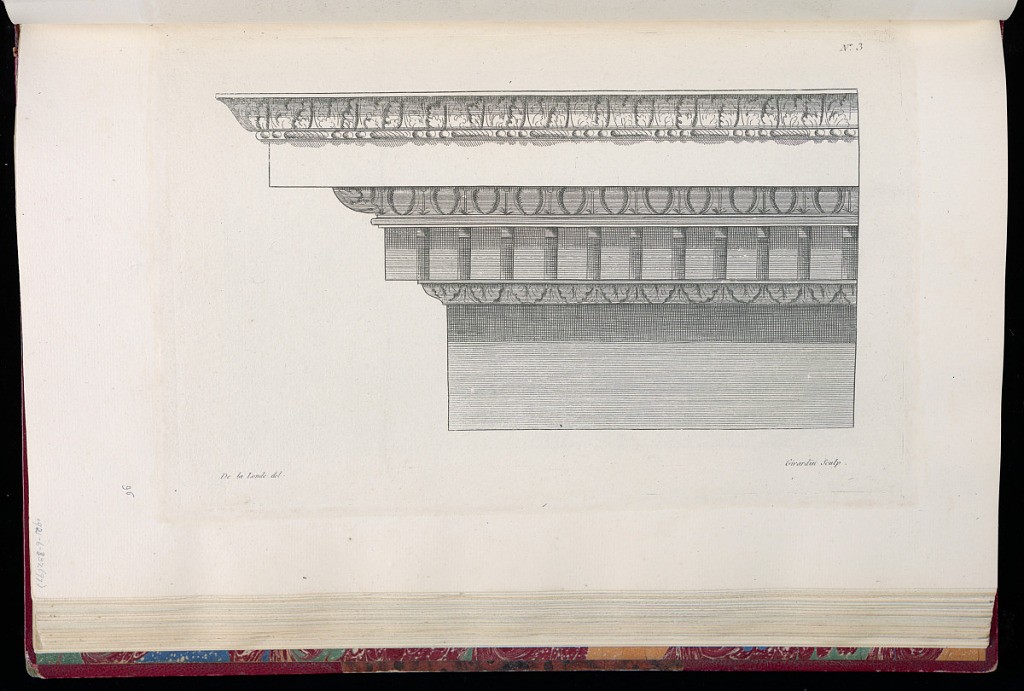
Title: Design for a Cornice
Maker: Richard de Lalonde, French, active 1780–96
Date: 1780-1789
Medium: Etching on off-white laid paper
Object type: Print
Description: Design for a cornice decorated with ornament motifs including acanthus leaf, bead and bar course, and egg and dart. The plate is signed and numbered.